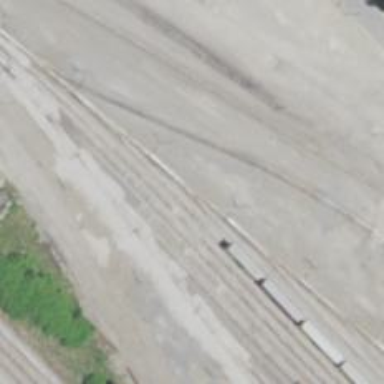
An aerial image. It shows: Railway yard in service.